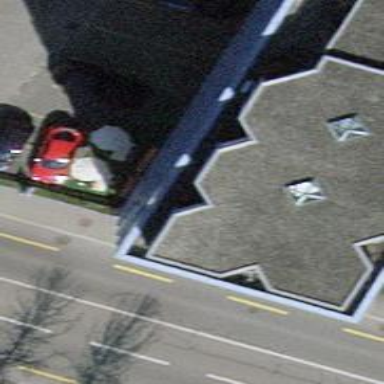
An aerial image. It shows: Restaurant.